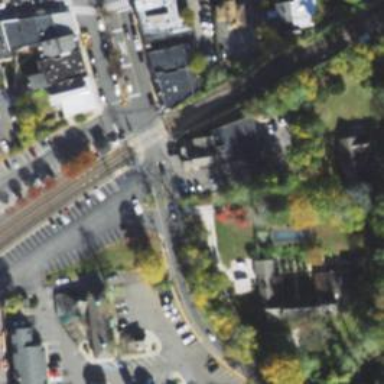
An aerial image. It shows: Crossing for the railway.